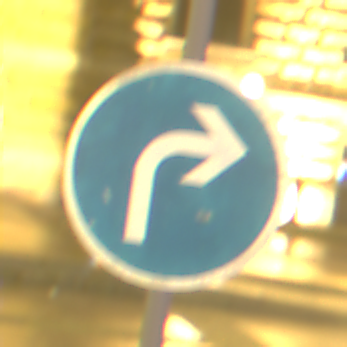
Verkehrszeichen: VorgeschriebeneFahrtrichtungRechts
Umgebung: Outdoor, Urban
Tageszeit: Night
Wetter: Overcast
Licht: Artificial
Jahreszeit: NotSpecified
Kontrast: MediumContrast